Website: walmart
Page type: account-selection
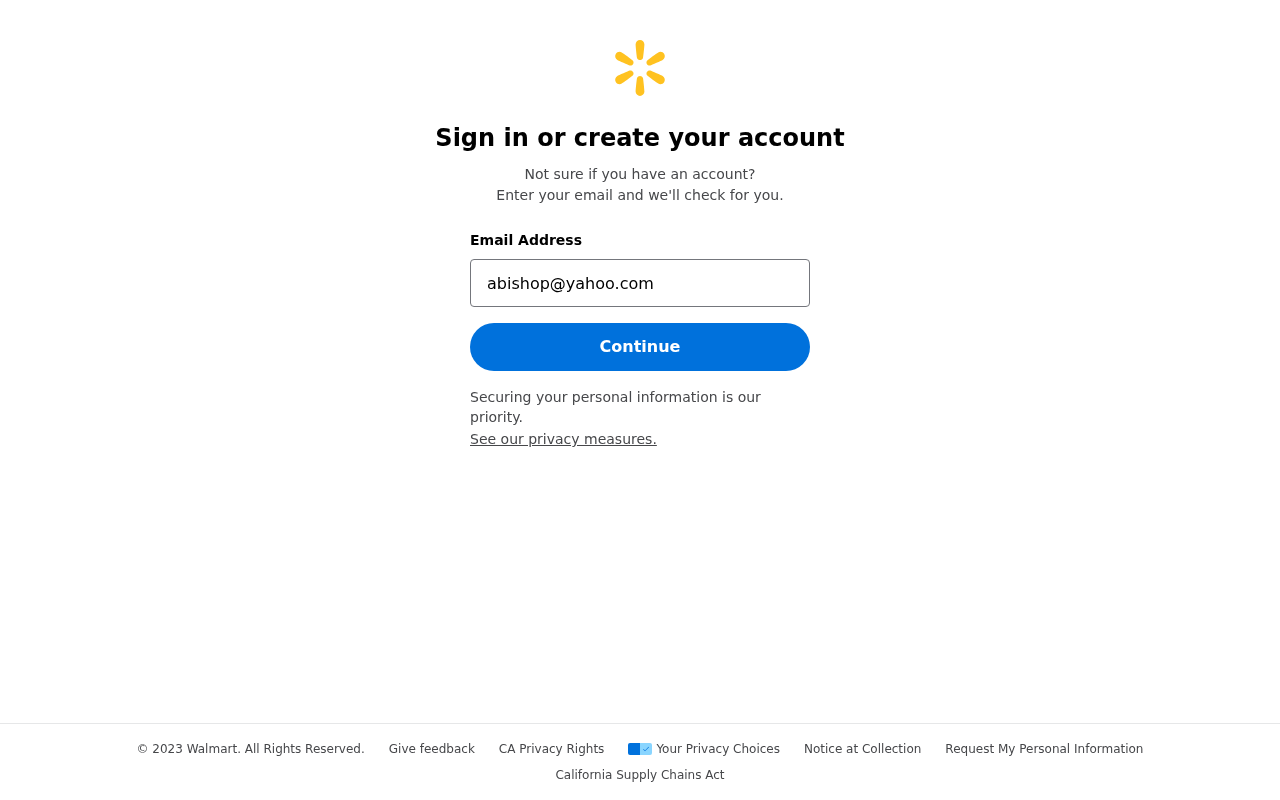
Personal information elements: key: PII_EMAIL
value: abishop@yahoo.com